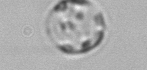
Label: Thalassiosira